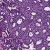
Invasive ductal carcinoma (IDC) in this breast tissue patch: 1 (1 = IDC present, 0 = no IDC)